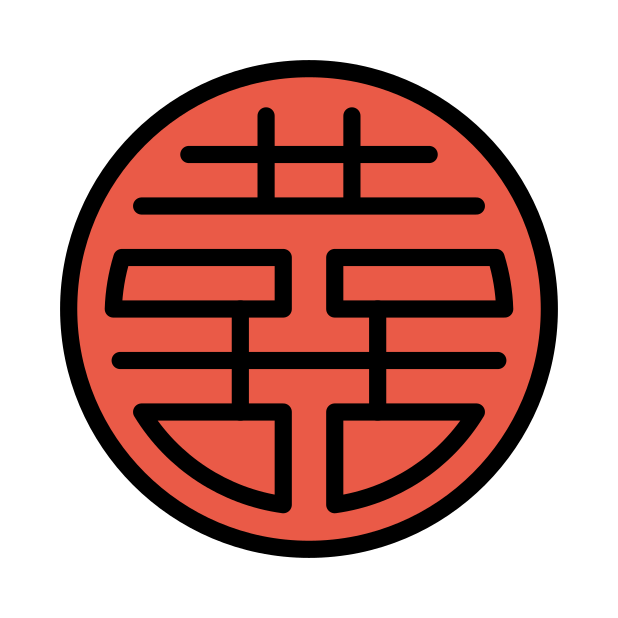
Emoji: 🉤
Name: rounded symbol for shuangxi
Unicode: 0x1f264